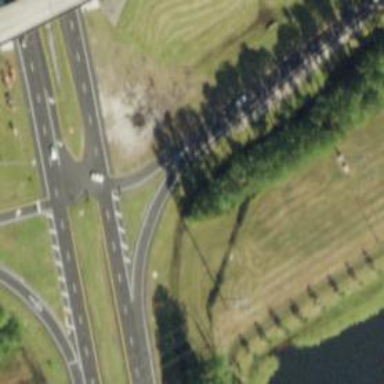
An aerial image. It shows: Diamond junction on motorway link.